Aerial crown-view tile of a tropical tree (Barro Colorado Island, Panama), acquired 20241112:
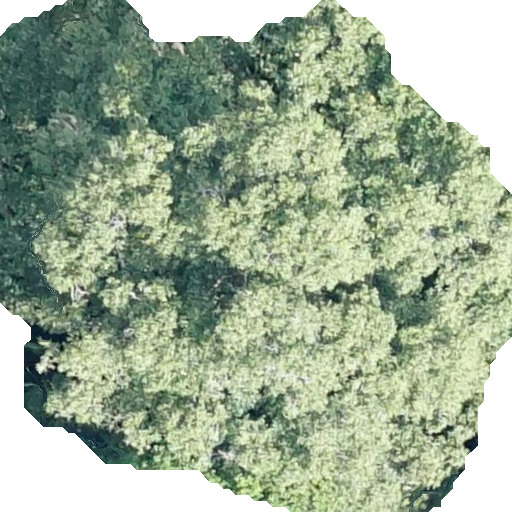
Species: Ficus obtusifolia
GBIF accepted scientific name: Ficus obtusifolia
Crown area: 353.113 m²